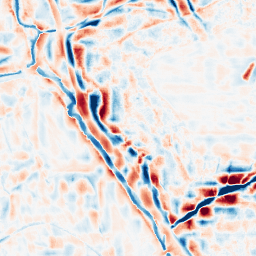
Category: wavelet
Decomposition family: wavelet_reverse_biorthogonal
Decomposition parameters: wavelet: rbio5.5
level: 4
Upsampling method: lanczos
Upsampling parameters: scale: 2
Upsampling scale: 2